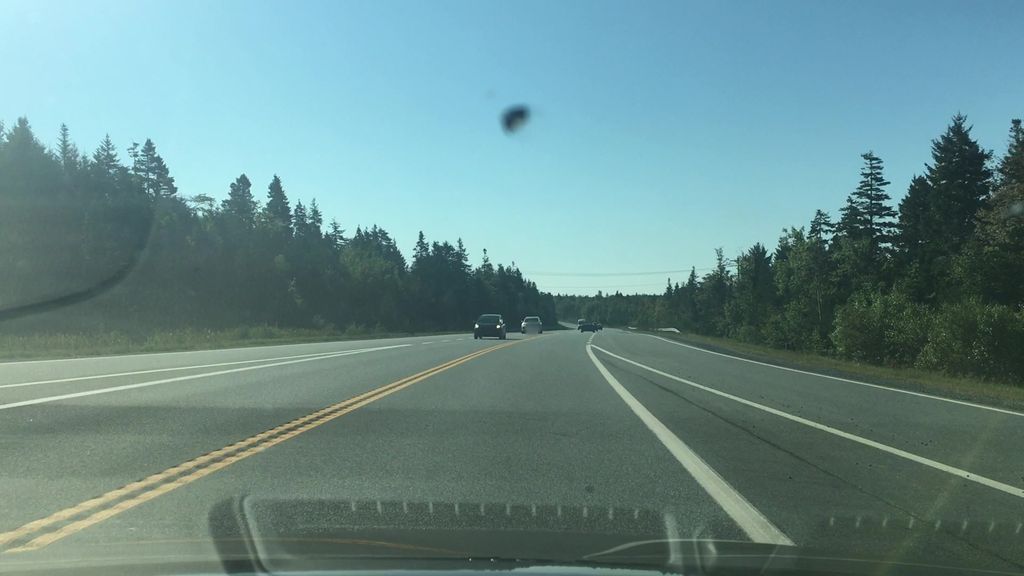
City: halifax